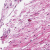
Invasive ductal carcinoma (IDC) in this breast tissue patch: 0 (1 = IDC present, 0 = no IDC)